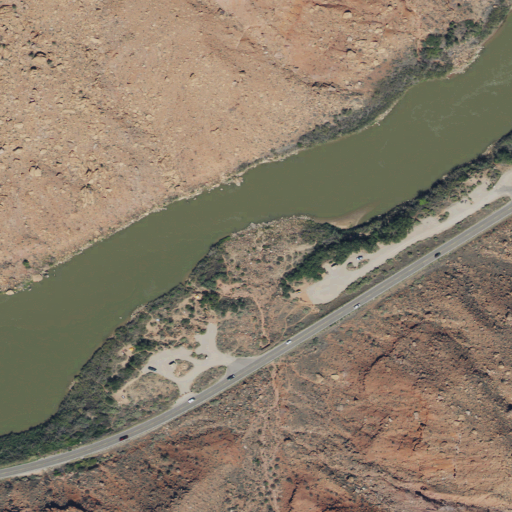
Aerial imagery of valley in Utah named Drinks Canyon containing shrub, open water, woody wetlands, low intensity development, evergreen forest, open development, barren land, herbaceous wetlands, medium intensity development, and grassland